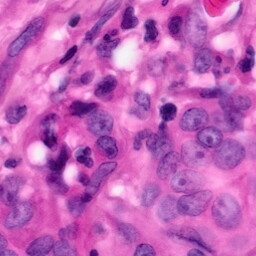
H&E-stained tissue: Pancreatic